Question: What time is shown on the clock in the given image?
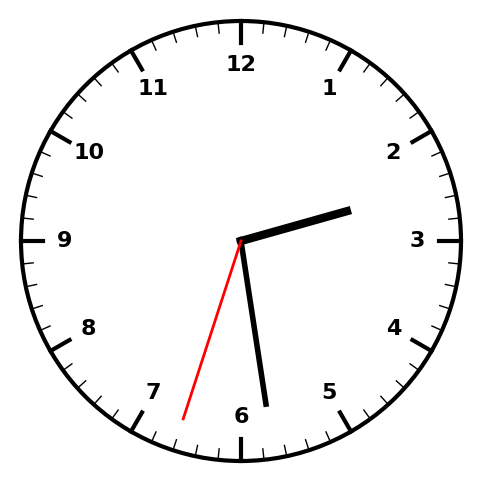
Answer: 02:28:33